Platform: macOS
Application: Chrome
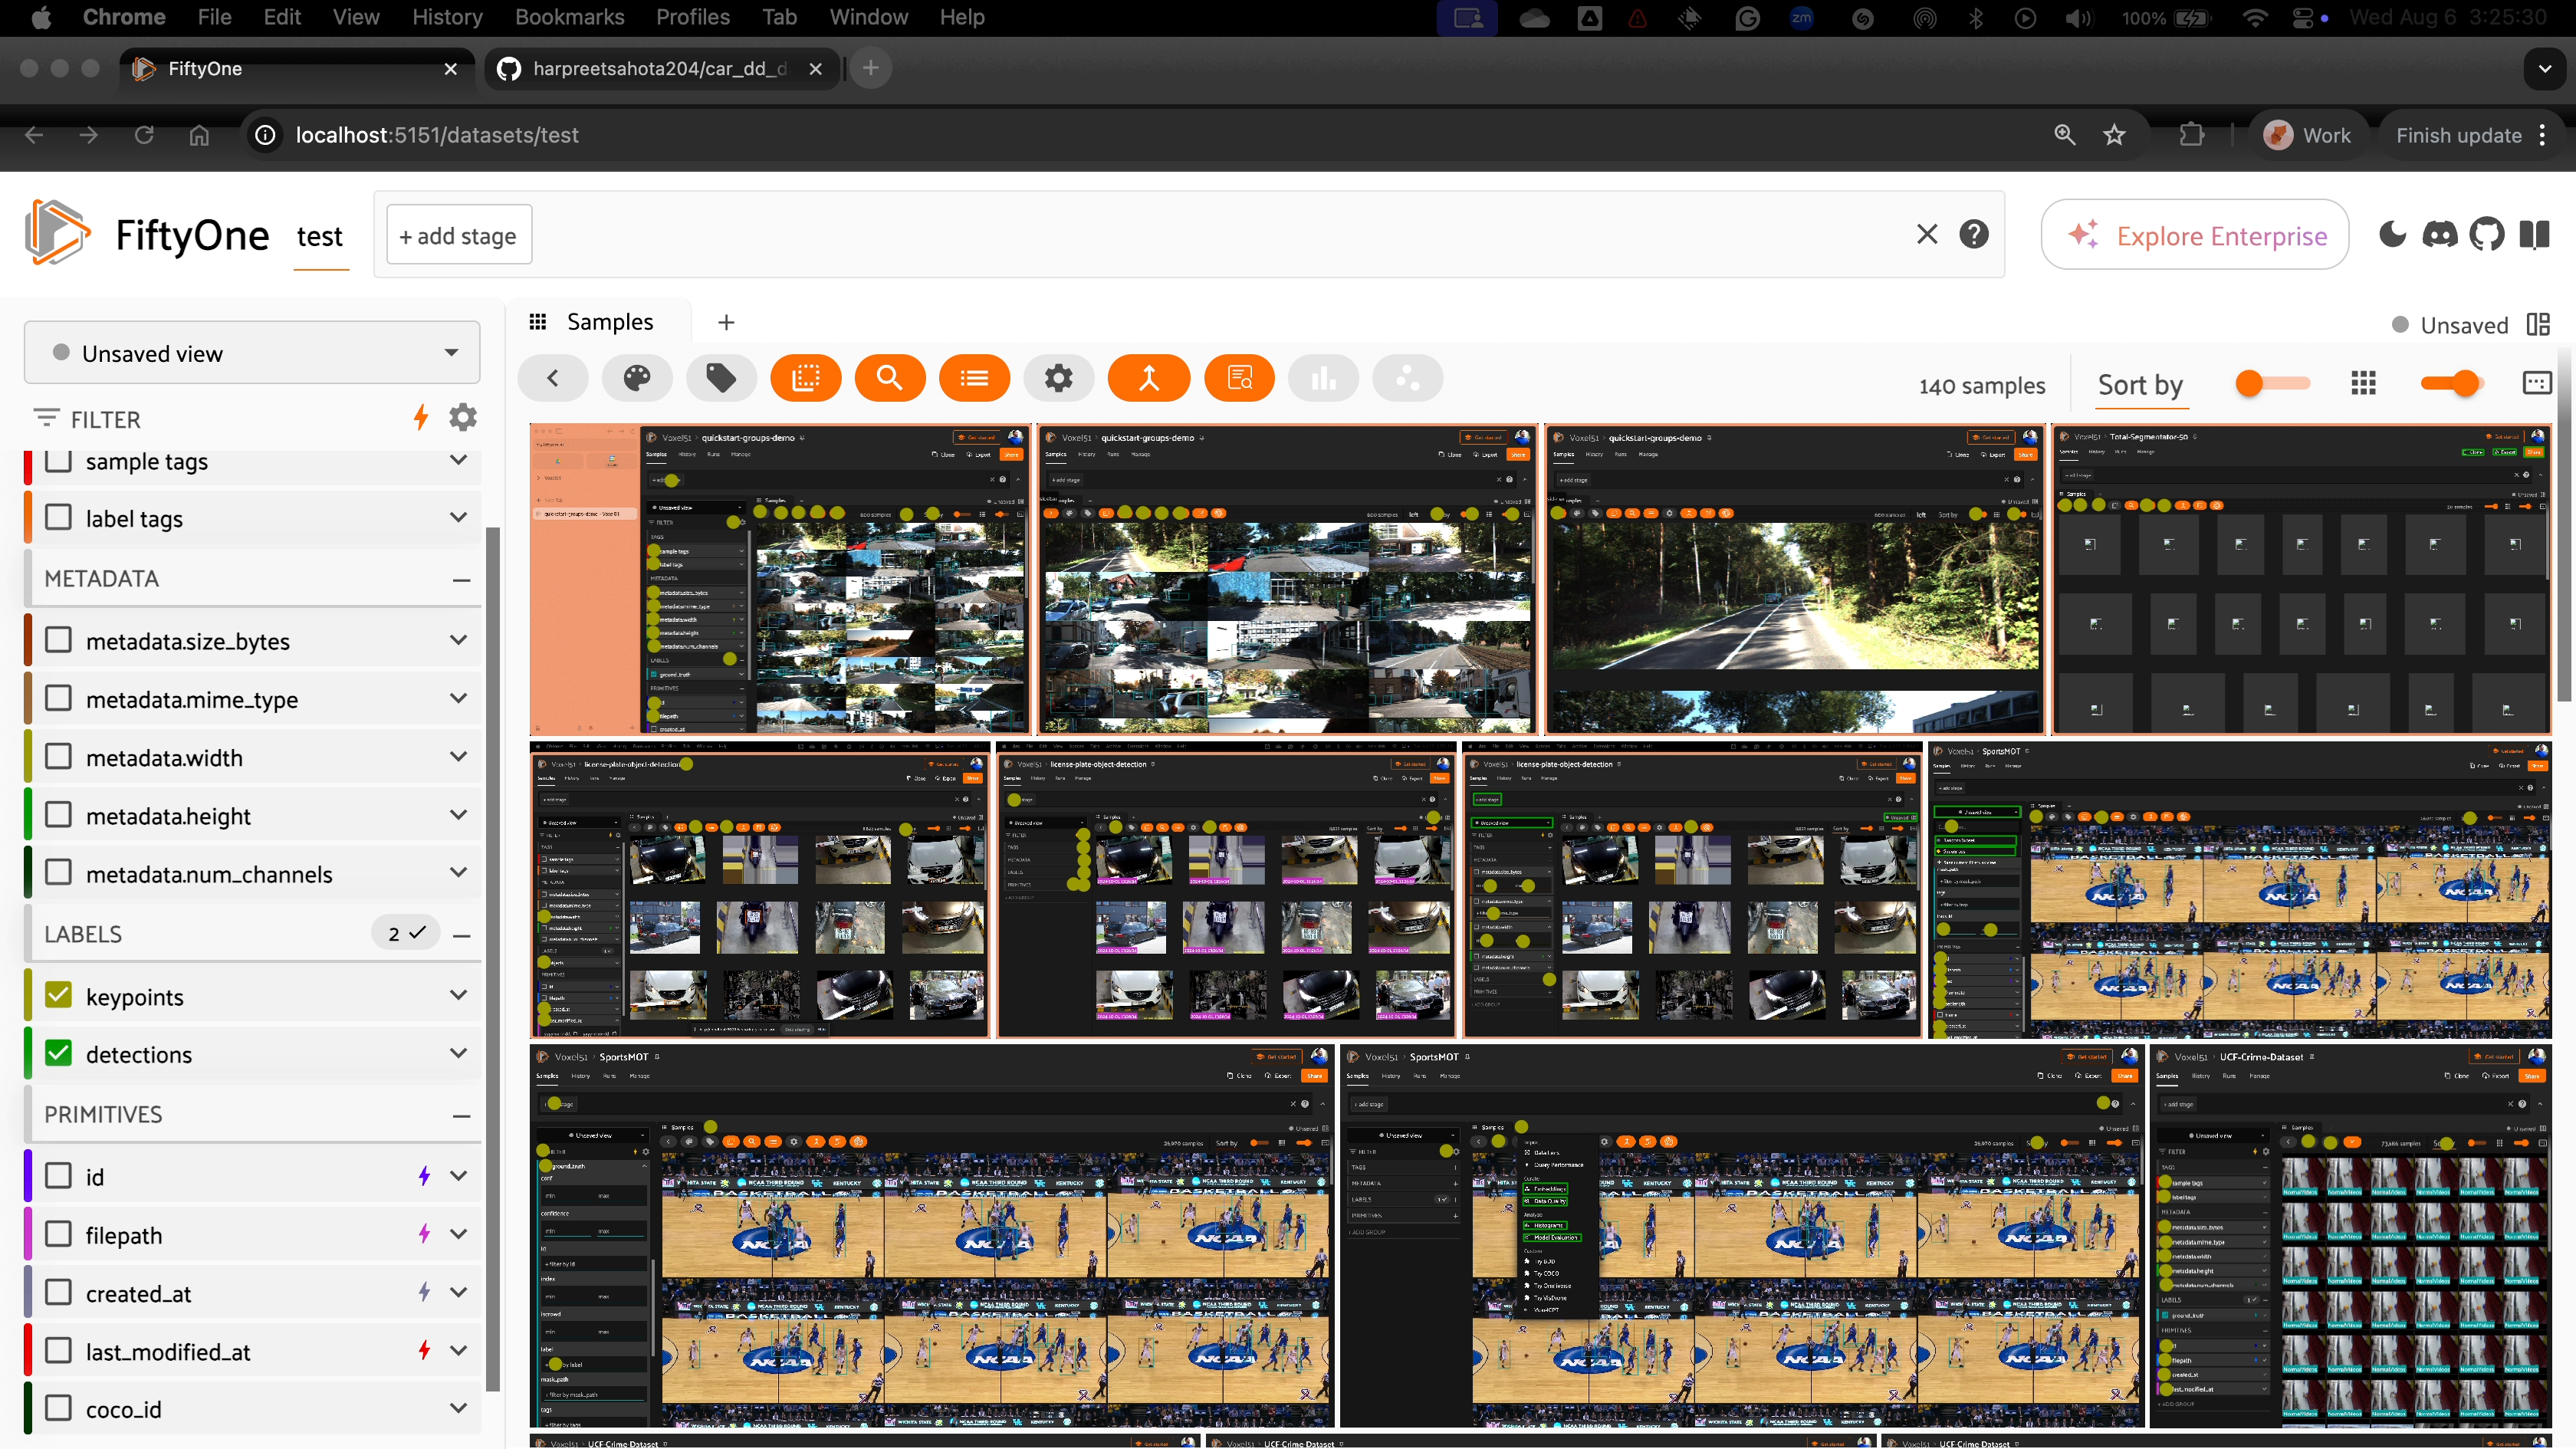
task_description: Add a view stage
action_type: click
element_info: Button
steps_since_start: 1